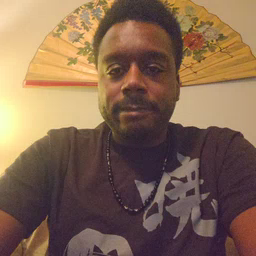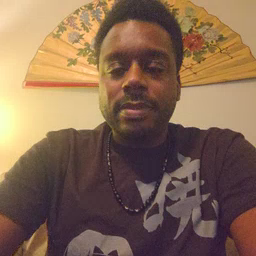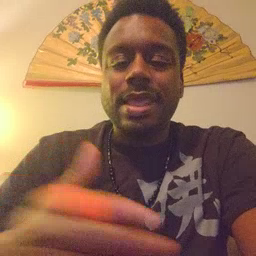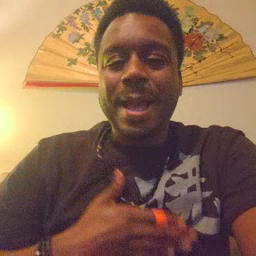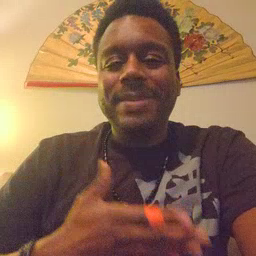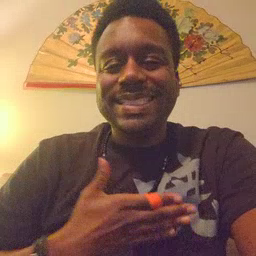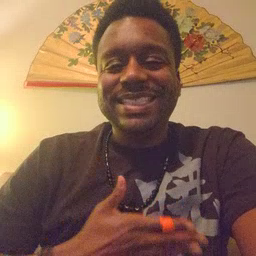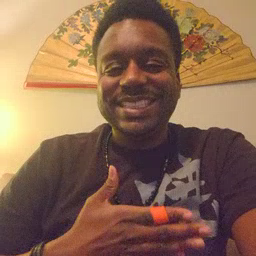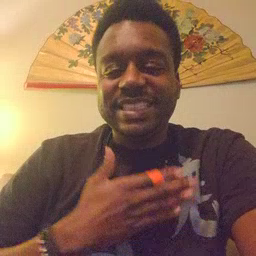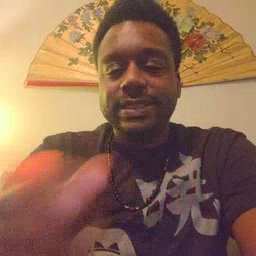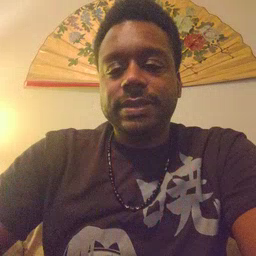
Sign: happy